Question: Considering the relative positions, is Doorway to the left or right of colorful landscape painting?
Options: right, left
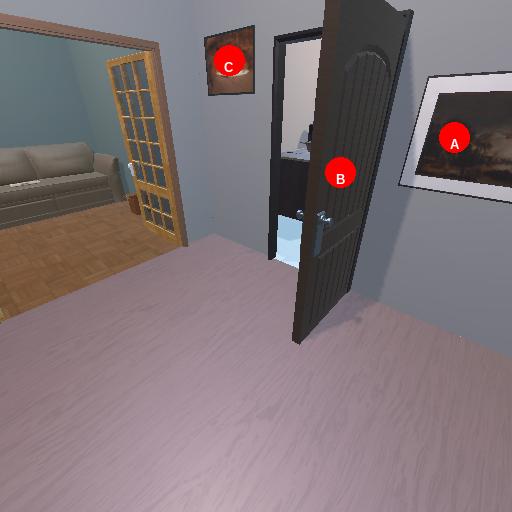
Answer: right